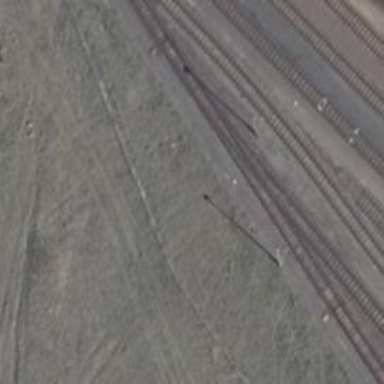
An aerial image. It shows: Railway switch.